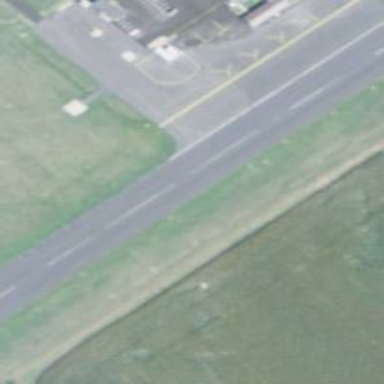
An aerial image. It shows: Image of taxiway at airport.